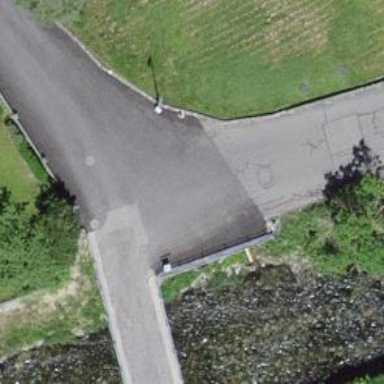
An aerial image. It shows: Asphalt road in residential area.